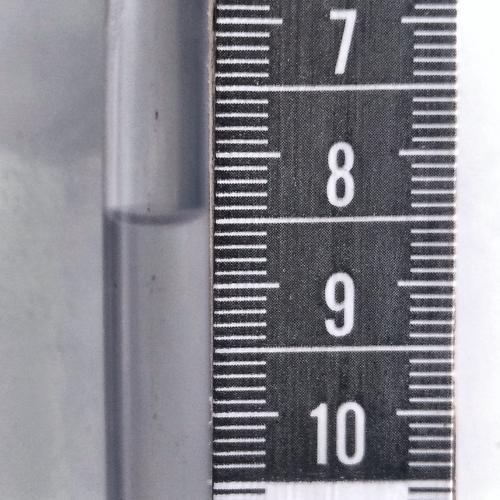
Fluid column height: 8.5 cm